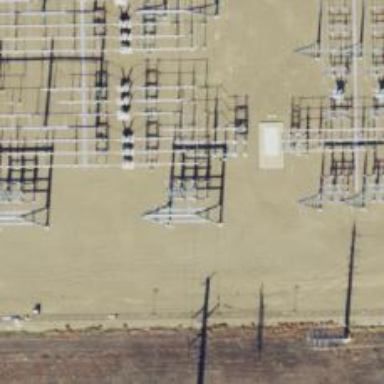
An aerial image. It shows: Switch for power supply.